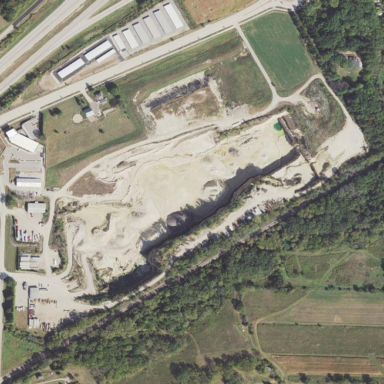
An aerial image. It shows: Quarry area.